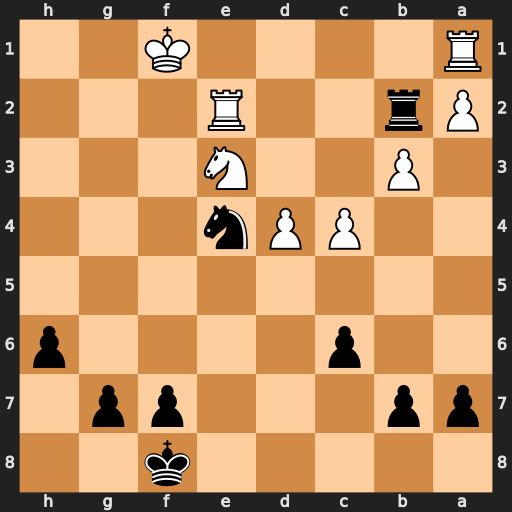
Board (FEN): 5k2/pp3pp1/2p4p/8/2PPn3/1P2N3/Pr2R3/R4K2
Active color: b
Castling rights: -
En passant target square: -
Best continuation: Ng3+ Kg2 Nxe2